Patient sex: F
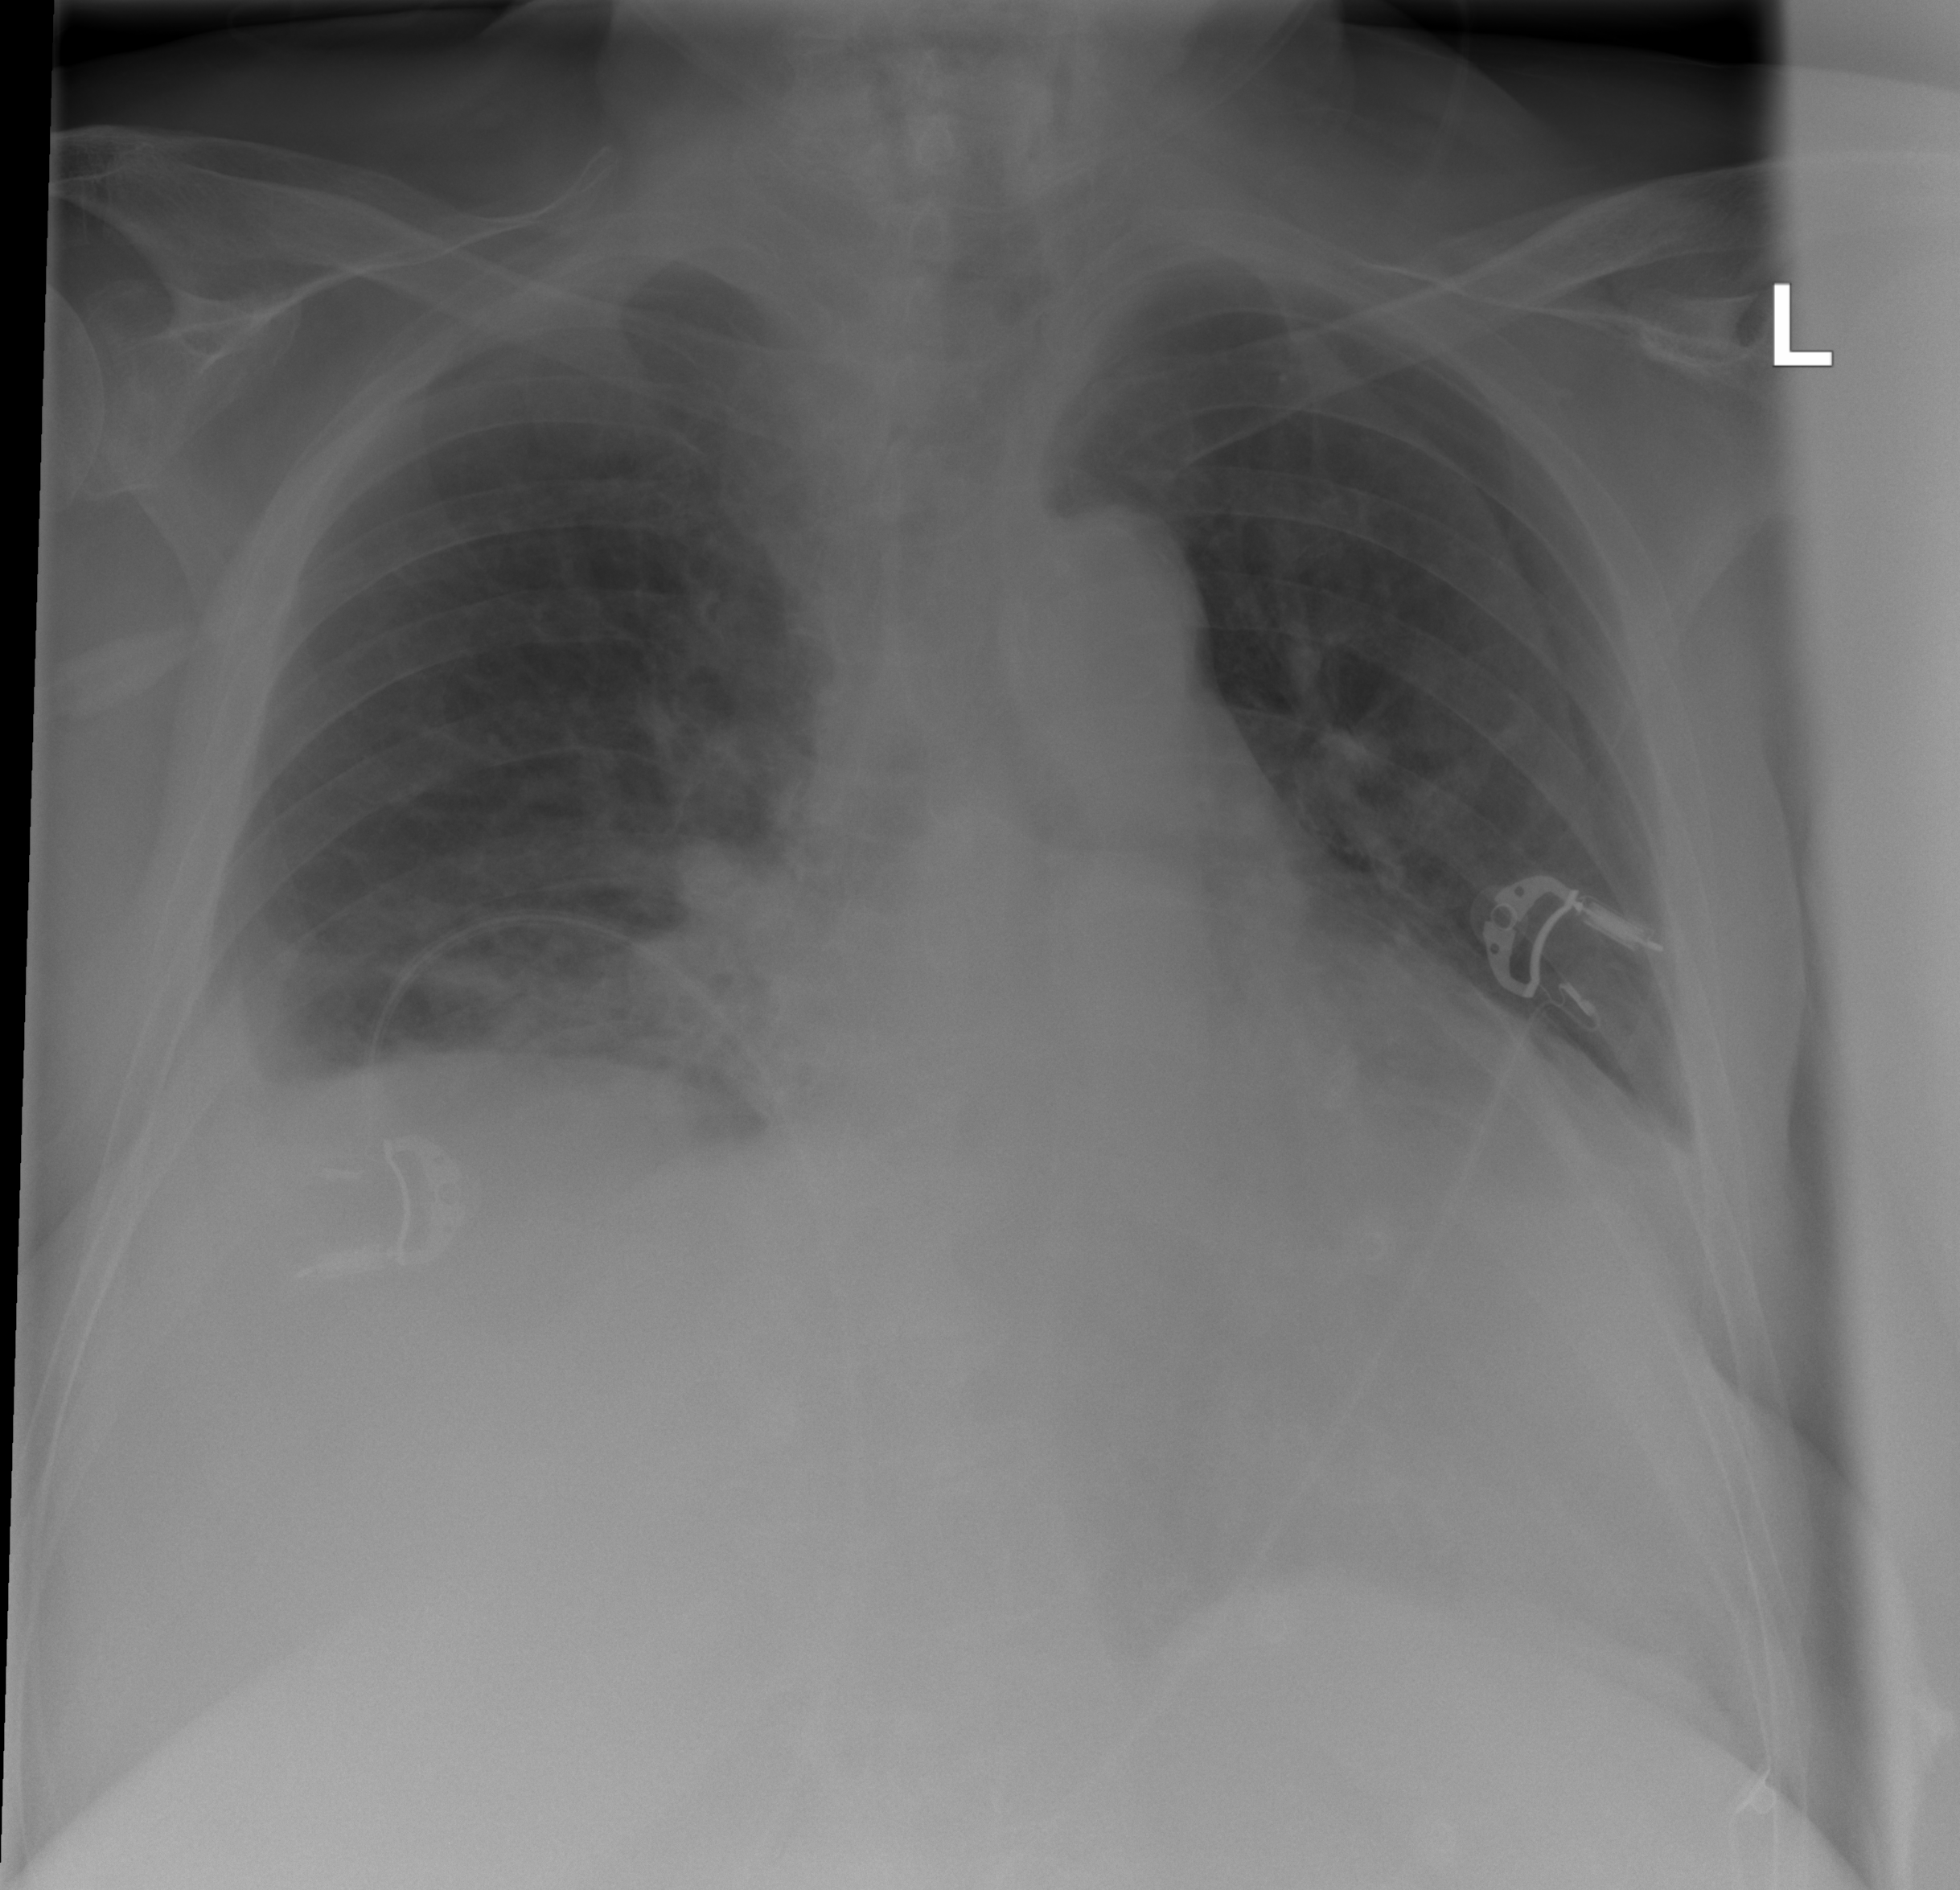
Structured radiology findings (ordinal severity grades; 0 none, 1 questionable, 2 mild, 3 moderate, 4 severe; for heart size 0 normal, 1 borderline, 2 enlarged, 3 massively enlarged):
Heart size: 2
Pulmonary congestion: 0
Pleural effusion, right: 2
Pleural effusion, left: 1
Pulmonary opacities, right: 0
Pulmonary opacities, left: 0
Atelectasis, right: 1
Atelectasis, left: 1